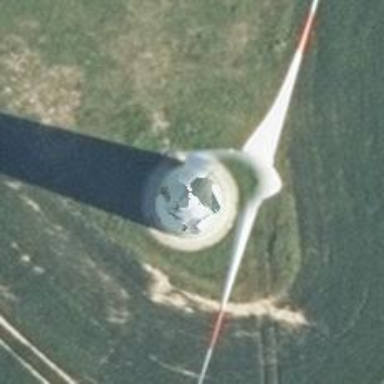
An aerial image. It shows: Wind-powered generator.